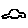
Label: car